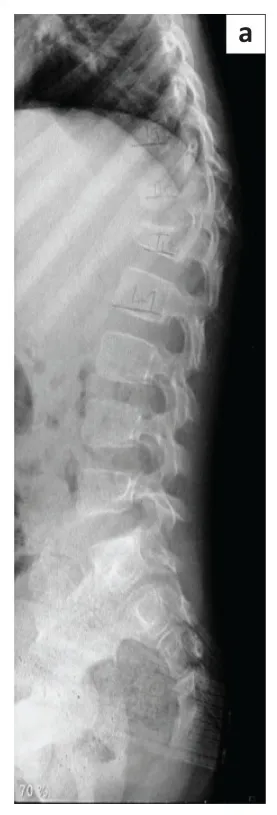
X-rays showed. L1 upper end plate.
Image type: radiology (x_ray)